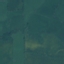
Label: Pasture